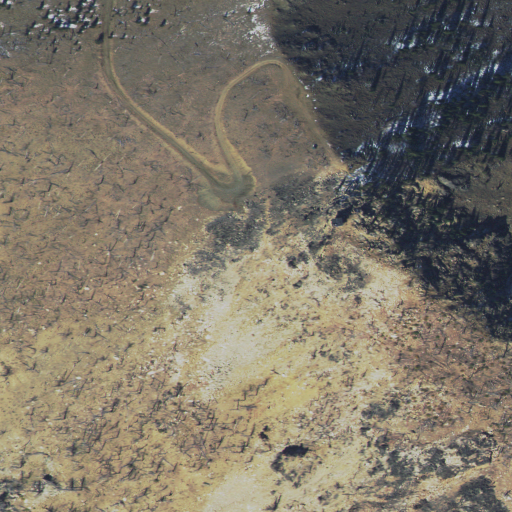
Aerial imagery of mountain in Idaho named Middle Fork Peak containing shrub, grassland, open development, and evergreen forest